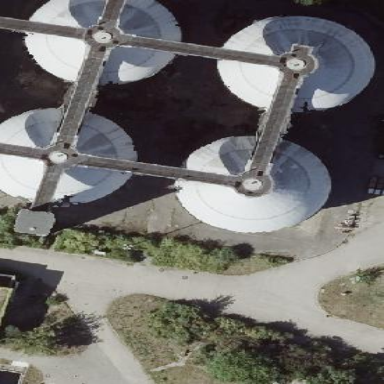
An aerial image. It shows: Building with storage tank.